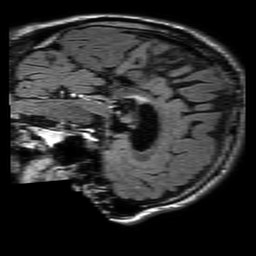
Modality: FLAIR
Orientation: sagittal
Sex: male
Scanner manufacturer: philips
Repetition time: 11 s
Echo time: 0.125 s